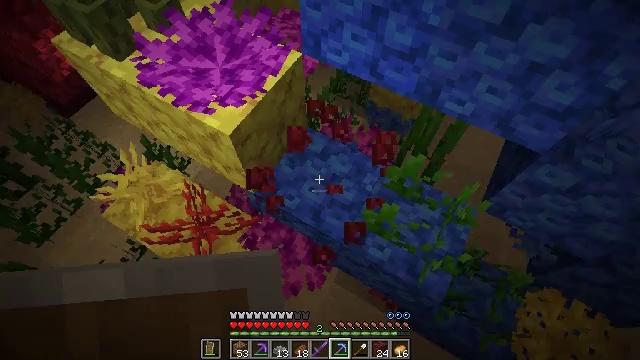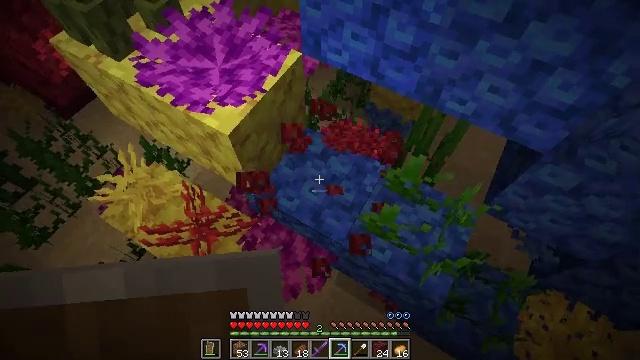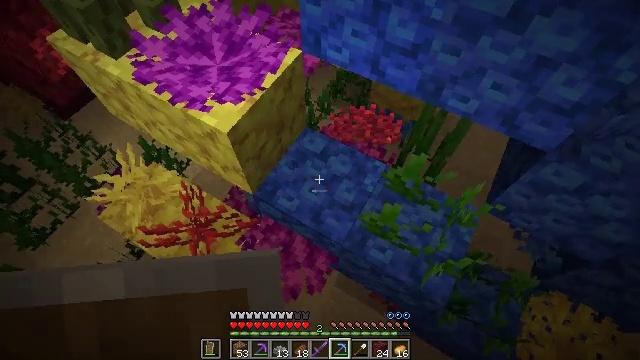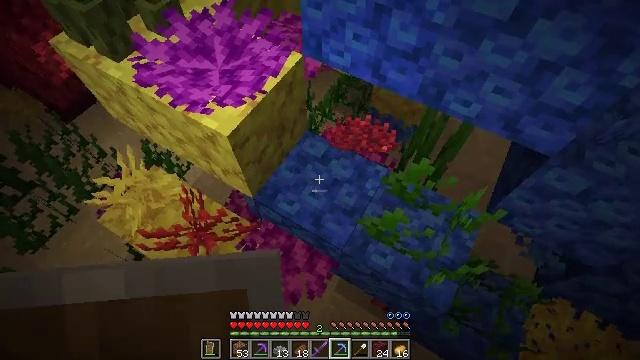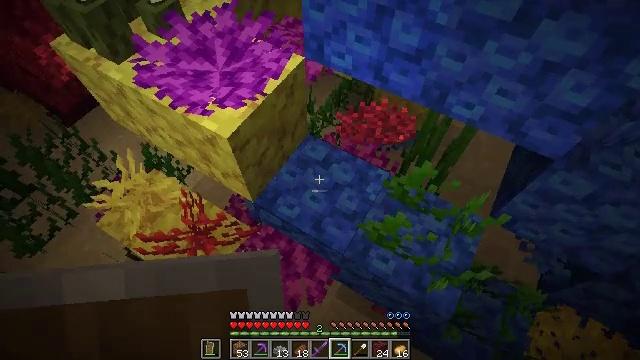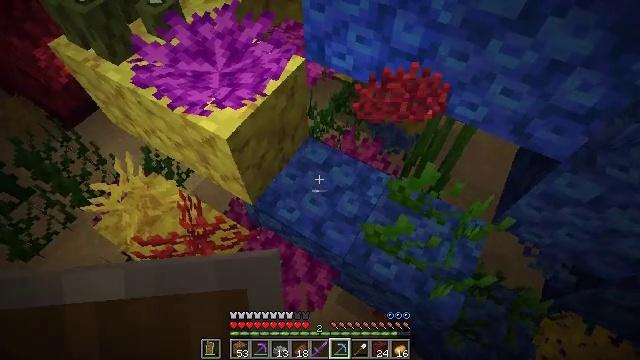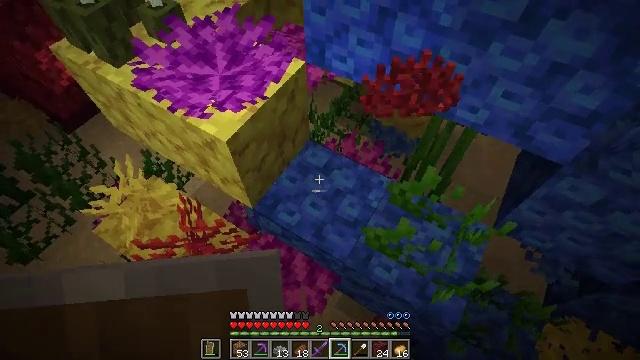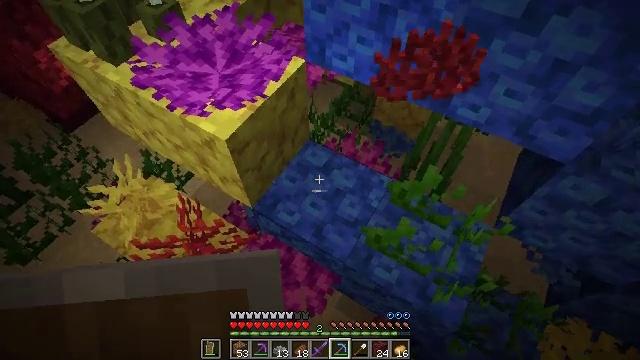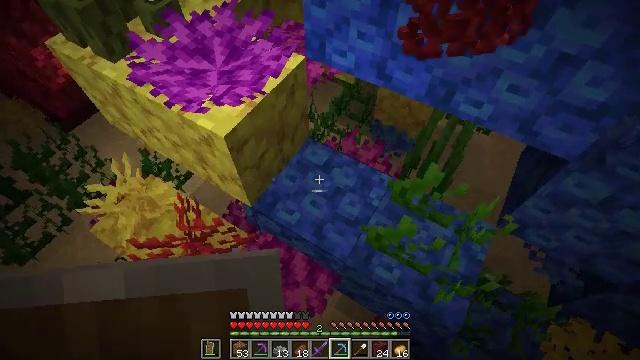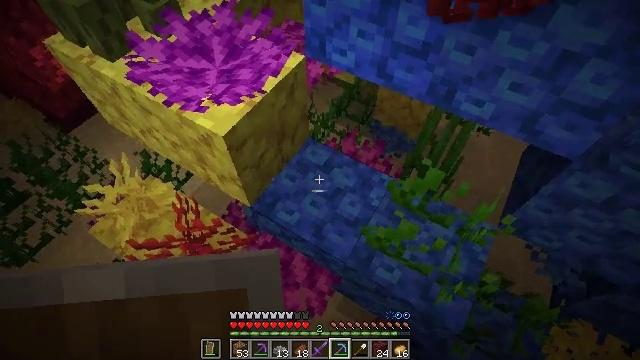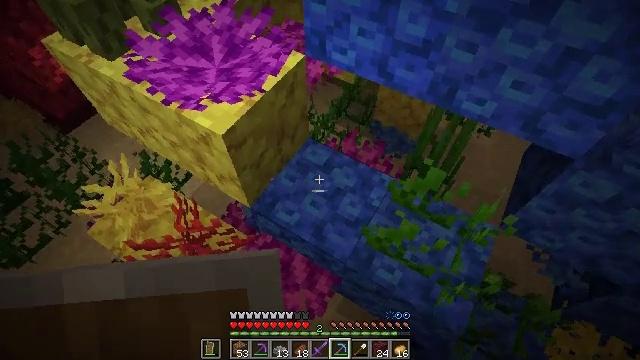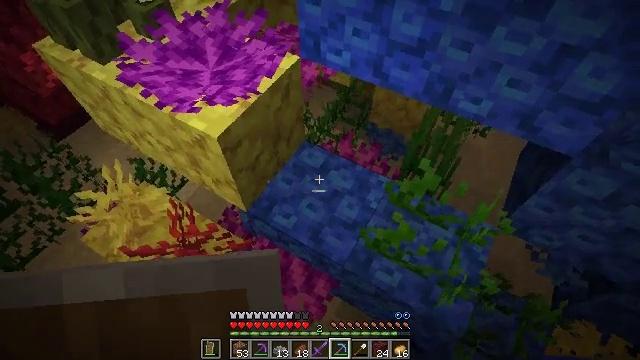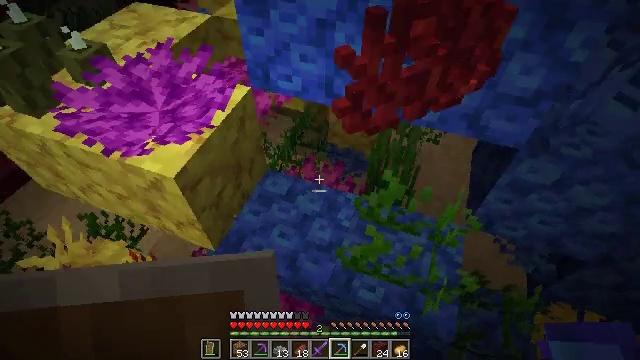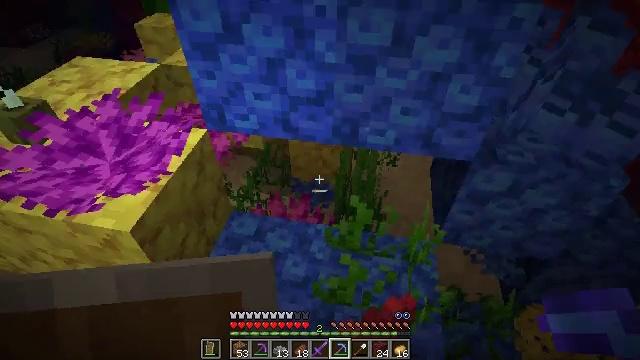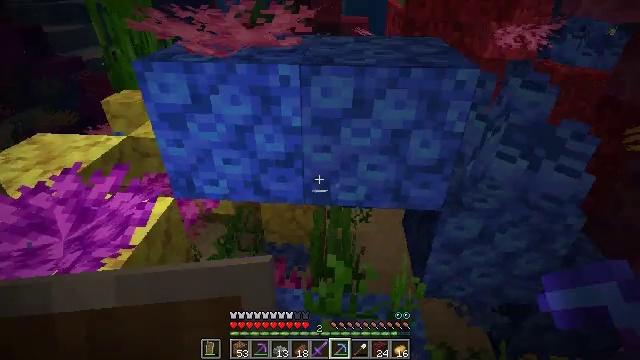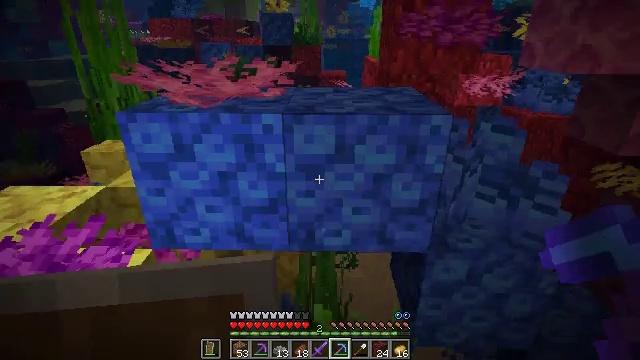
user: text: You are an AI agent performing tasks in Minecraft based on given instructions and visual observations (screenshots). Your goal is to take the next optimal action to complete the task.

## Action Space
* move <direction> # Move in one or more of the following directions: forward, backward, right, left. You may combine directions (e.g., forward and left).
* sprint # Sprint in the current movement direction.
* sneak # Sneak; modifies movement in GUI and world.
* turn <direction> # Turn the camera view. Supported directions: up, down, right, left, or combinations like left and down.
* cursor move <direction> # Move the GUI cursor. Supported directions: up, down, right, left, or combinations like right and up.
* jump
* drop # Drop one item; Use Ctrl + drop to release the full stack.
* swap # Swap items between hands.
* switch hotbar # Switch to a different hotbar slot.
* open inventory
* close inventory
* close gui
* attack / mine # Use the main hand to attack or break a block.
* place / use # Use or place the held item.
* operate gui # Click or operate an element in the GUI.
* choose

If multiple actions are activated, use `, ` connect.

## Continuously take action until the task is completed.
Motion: motion action
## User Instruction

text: Attack the bubble coral wall fan to gather it.
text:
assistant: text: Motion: no_op
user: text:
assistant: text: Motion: no_op
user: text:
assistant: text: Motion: no_op
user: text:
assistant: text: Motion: turn up
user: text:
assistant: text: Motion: turn up
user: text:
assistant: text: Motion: no_op
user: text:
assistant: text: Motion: no_op
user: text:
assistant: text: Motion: no_op
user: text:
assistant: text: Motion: no_op
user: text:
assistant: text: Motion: no_op
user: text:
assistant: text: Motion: turn right
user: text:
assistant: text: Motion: turn right and up
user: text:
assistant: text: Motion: turn right and up
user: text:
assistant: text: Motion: turn right and up
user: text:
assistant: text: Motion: turn right and up, jump
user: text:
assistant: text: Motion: move forward, turn right and up, jump
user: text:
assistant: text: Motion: move forward, turn right and up, jump
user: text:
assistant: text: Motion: move forward, turn up, jump
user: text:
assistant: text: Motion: move forward, jump
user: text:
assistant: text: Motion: move forward, jump
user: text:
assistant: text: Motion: move forward, jump
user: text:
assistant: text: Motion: move forward, turn right, jump
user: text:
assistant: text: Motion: move forward, jump
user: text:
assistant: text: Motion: move forward, turn right, jump
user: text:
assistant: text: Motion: move forward, turn right and down, jump
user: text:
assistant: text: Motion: move forward, turn right and down
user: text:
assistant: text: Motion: move forward, turn right and down
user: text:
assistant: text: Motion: move forward, turn right and down
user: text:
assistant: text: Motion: move forward, turn up
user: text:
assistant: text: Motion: move forward, turn up